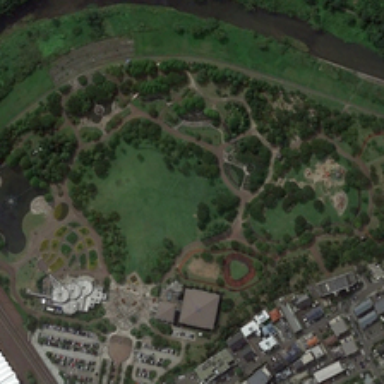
There is a long river near the park .